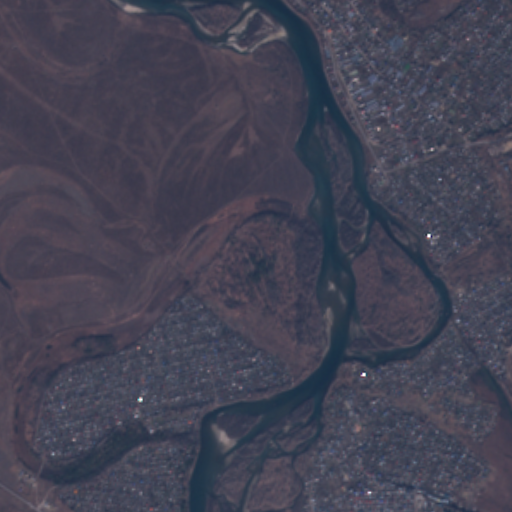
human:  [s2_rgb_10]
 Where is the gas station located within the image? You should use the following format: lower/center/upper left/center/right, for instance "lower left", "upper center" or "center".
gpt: The gas station is located in the lower left of the image.
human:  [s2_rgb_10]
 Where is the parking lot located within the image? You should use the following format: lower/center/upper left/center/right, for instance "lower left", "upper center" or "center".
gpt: The parking lot is located in the lower right of the image.
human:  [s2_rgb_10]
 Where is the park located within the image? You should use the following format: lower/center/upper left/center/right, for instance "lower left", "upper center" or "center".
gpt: There is no park in the image.